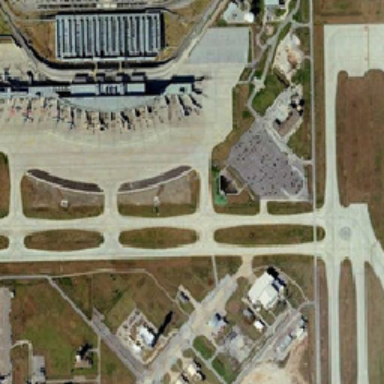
This is a big airport with some planes .